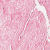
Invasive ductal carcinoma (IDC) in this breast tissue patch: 0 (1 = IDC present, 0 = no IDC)